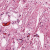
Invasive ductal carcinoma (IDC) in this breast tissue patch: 0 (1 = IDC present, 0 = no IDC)